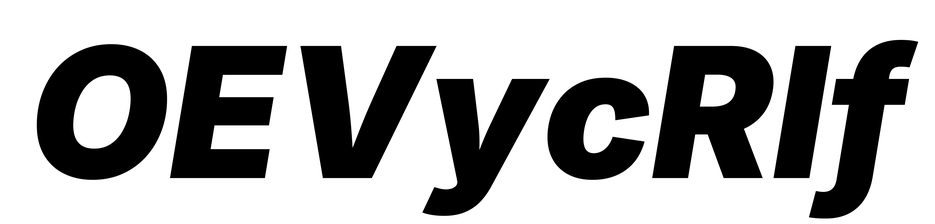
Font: Inter-Italic_Black_Italic